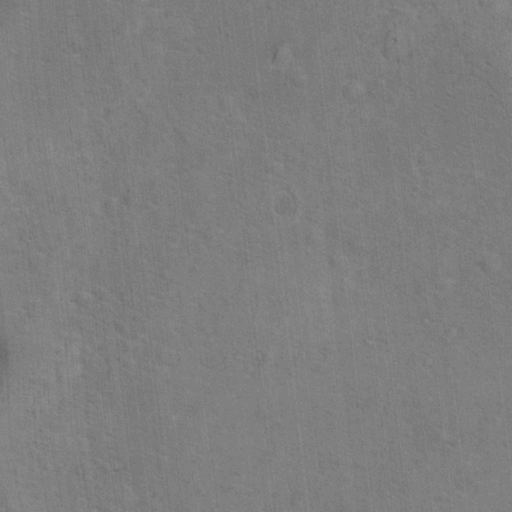
Objects detected: cone